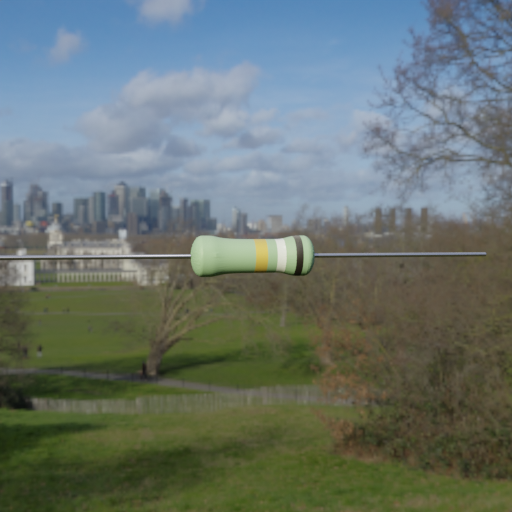
Resistor colour bands (in order): gold, white, black